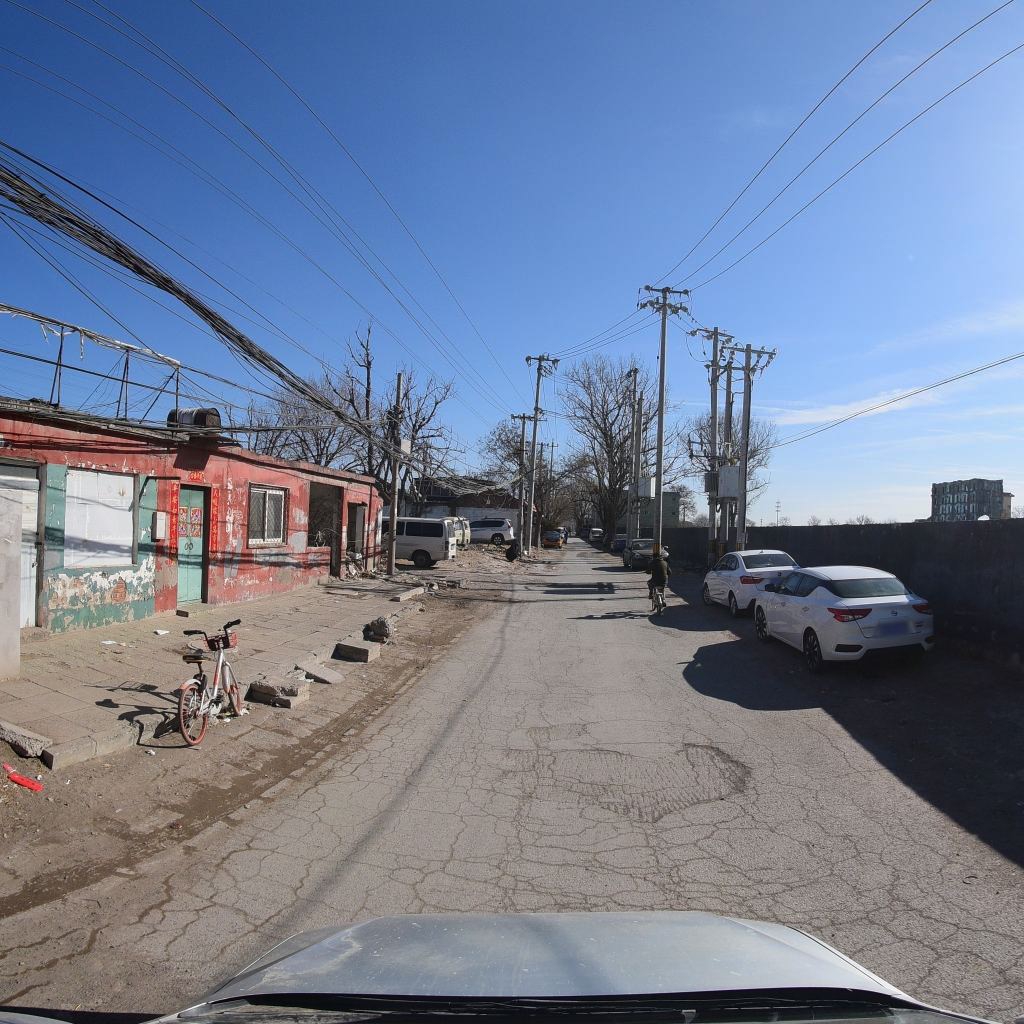
Region: Fengtai
Road damage annotations: alligator crack, pothole